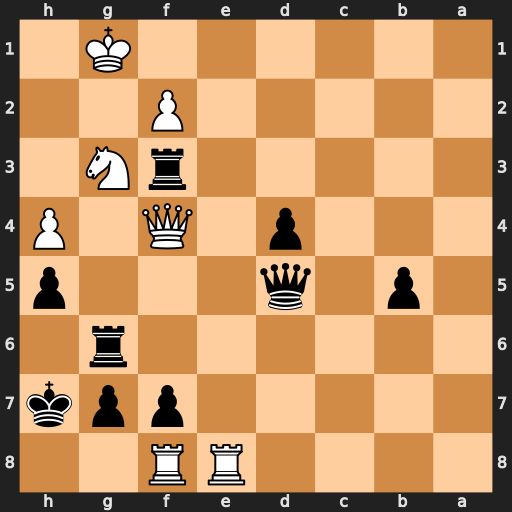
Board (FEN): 4RR2/5ppk/6r1/1p1q3p/3p1Q1P/5rN1/5P2/6K1
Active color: b
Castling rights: -
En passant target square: -
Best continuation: Rgxg3+ fxg3 Rxf4